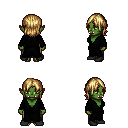
a pixel art fantasy rpg character, female body template, orc, green skin, gray robe, robe skirt, blonde long bangs hairstyle, black shoes, four views (front, back, left, right), 2x2 character sprite sheet, small pixel art, hard edges, no anti-aliasing